Question: When I place a Pin into a visible Map, I can't set a background color. The text keeps to be on top of a transparent background. If I show a modal View on top of the MapView and dismiss it again, the MapView show the white background without changing anything with the Map code.
Did someone has similar effects learned and has a solution?

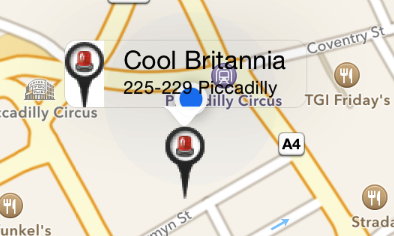
Answer: FOUND IT and it was of course ME.
In 'tableView:cellForRowAtIndexPath:' I was not careful and placed this line of code two times in the same cell declaration:
'''
Cell = [[UITableViewCell alloc] initWithFrame:CGRectZero];
'''
Silly me, but this causes the transparent background since - I think - two cells were initialized which lead to this.